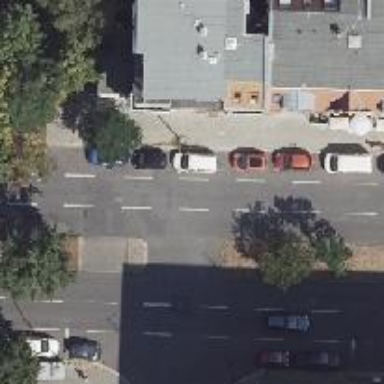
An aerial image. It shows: Secondary road with asphalt surface. It is dual carriageway with right lane designated for parking.